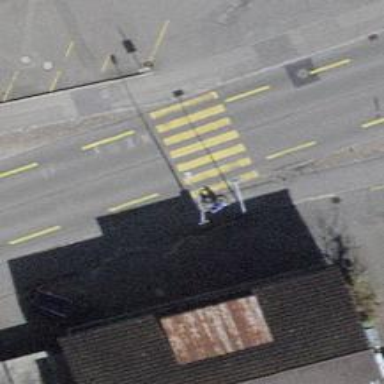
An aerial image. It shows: Pedestrian crossing with zebra markings on footway.